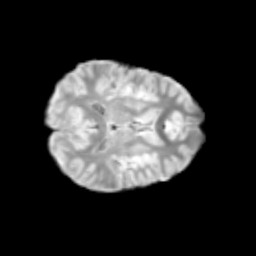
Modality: T2w
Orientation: axial
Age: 11
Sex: female
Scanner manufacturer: siemens
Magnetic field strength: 3 T
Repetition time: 3.8 s
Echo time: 0.07 s